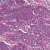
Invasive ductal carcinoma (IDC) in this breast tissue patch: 0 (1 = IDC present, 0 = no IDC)